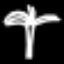
Label: palm tree